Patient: sex M, age 75
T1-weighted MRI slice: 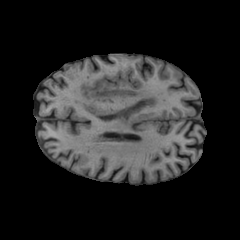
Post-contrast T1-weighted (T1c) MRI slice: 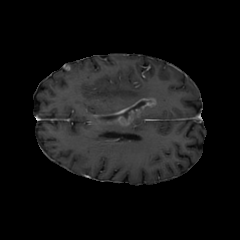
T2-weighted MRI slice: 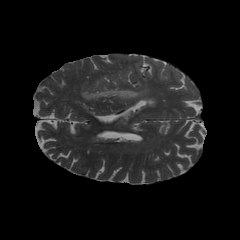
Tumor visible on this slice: yes
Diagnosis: Glioblastoma, IDH-wildtype
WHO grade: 4